Field crop: maize
Growth stage: 2
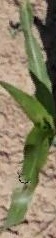
Species: maize